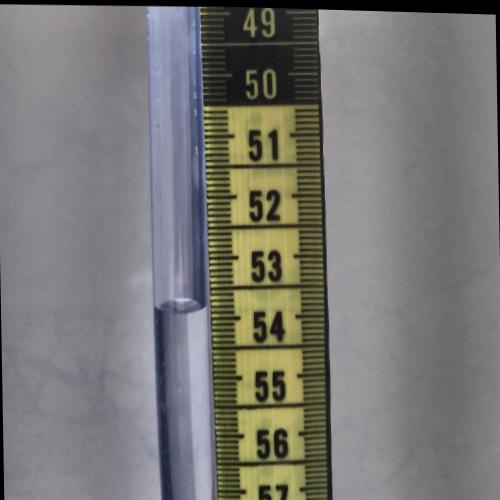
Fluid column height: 53.9 cm